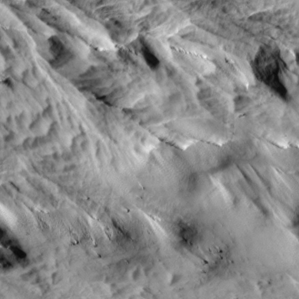
Label: non_frost